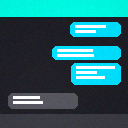
Screen state: on